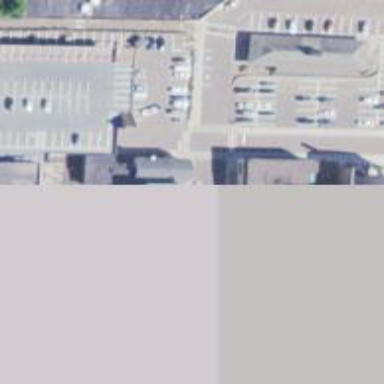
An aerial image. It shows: Square.